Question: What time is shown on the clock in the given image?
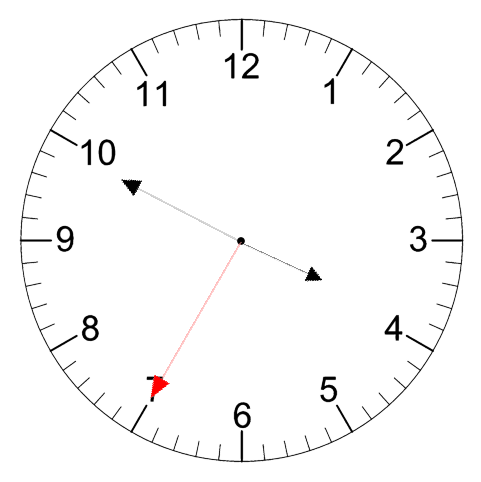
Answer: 03:49:35